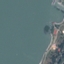
Label: SeaLake